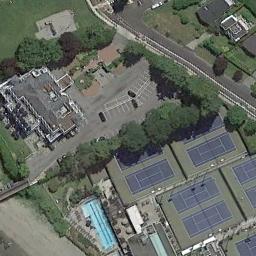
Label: tennis_court